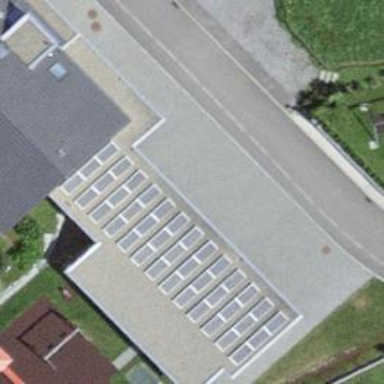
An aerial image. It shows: Solar power generator using photovoltaic panels.